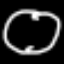
Label: clock